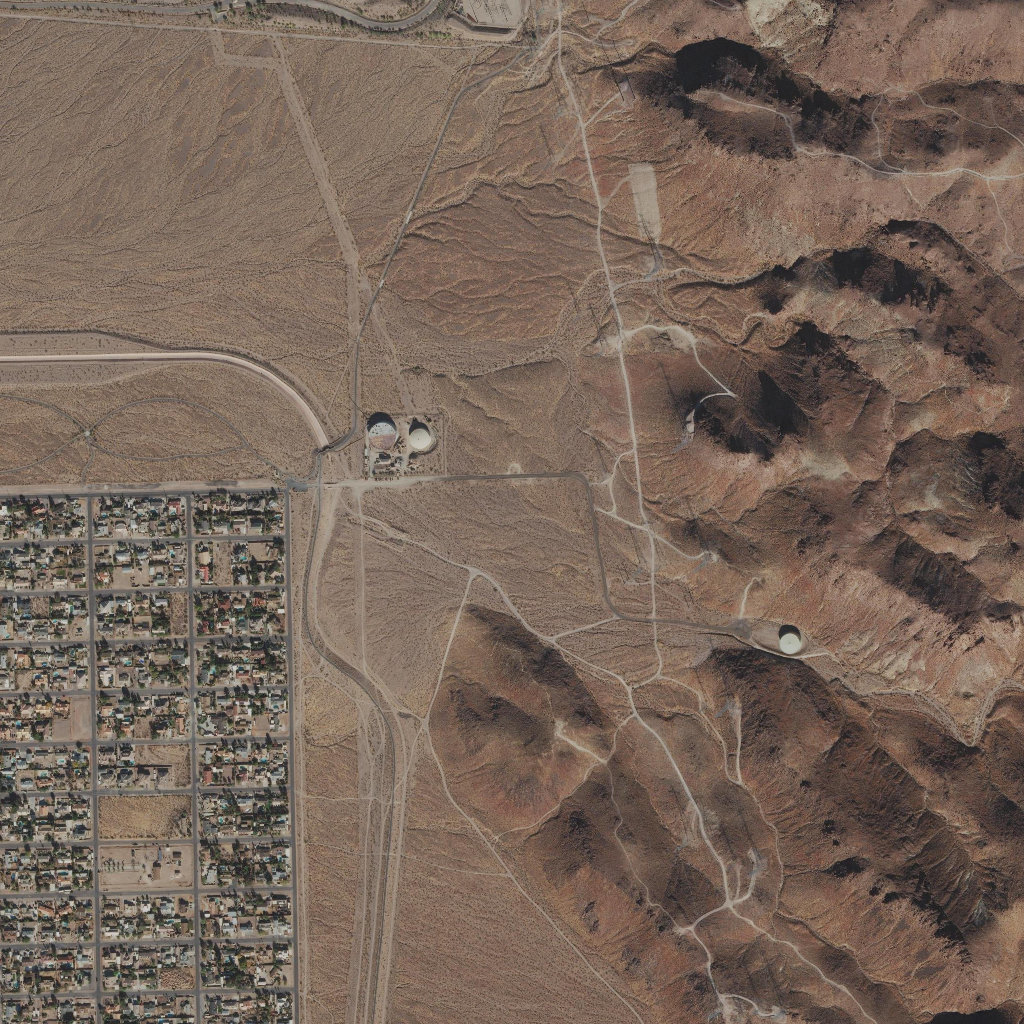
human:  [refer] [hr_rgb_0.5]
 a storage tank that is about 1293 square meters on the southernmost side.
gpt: <box>[[76, 61, 78, 63, 0]]</box>